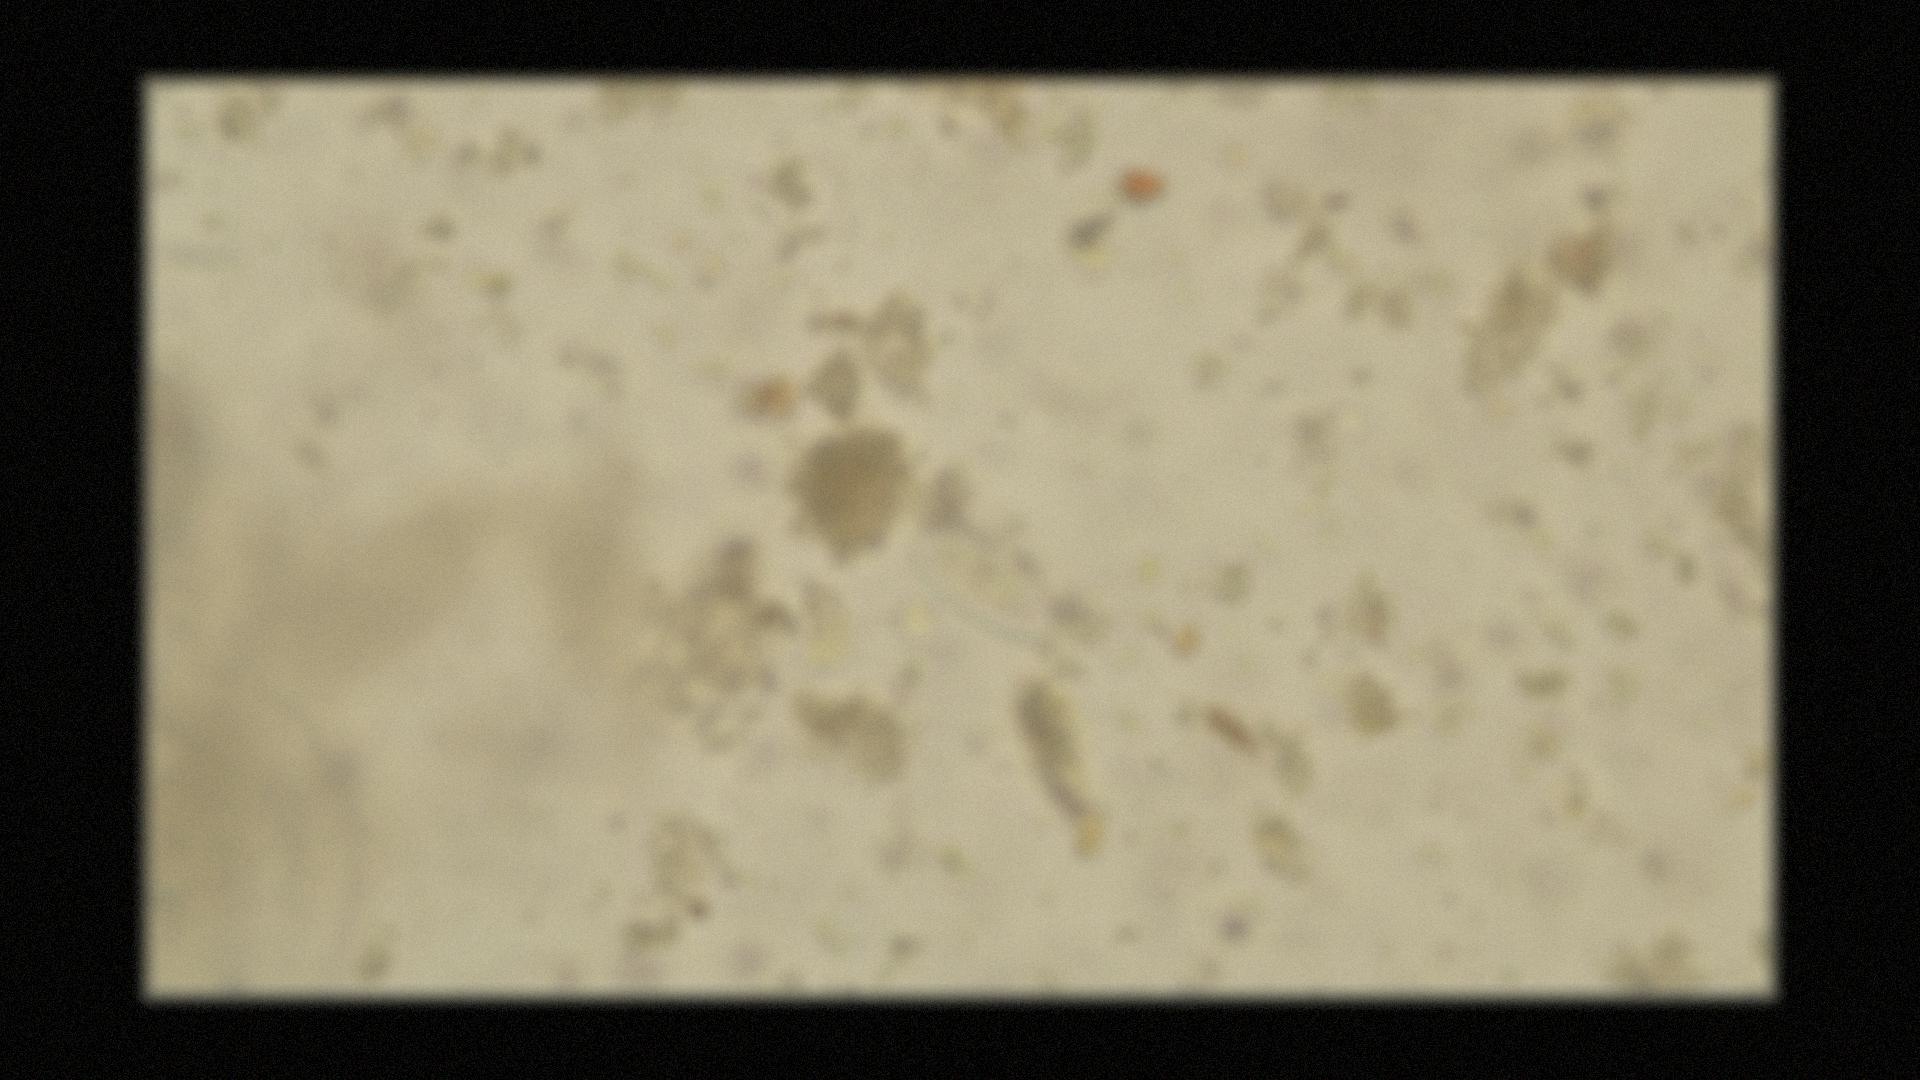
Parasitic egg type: Enterobius vermicularis